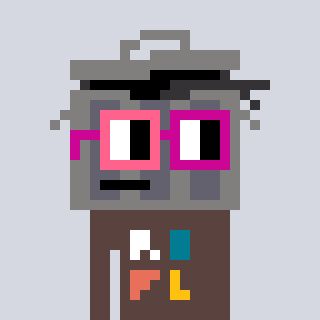
a pixel art character with square pink and red glasses, a trashcan-shaped head and a darkbrown-colored body on a cool background